Question: How do I split the paragraph in word by words which store in each array? I could only able to split the words when meeting the space between each word, but could not split it when meet the new line. The words will combine together when meeting new line (e.g.: the last word of 1st line combine together with the 1st word of second line)
'''
word_newLine = regexp(CharData, '
', 'split')
word = regexp(word_newLine, ' ', 'split')
'''
the "CharData"

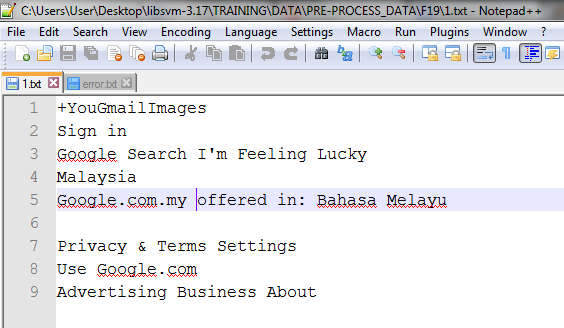
Answer: With the function <URL>, you can split a string with multiple delimiters.
For example, you can split your paragraph in this manner:
'''
words = strsplit(CharData, {' ','
'});
'''
As stated in a comment, 'strsplit' came with Matlab 2013. Before that version, one possibility is indeed to use 'regexp', in the following manner:
'''
words = regexp(CharData,'\s+','split');
'''
It splits the char array from white spaces (spaces, tabs, carriage return).